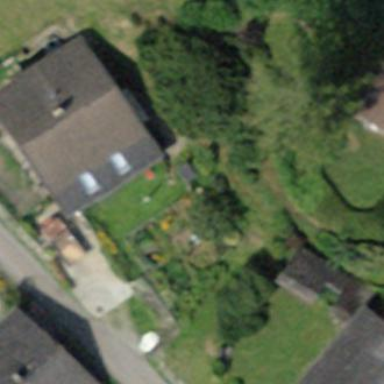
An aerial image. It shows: Garage.